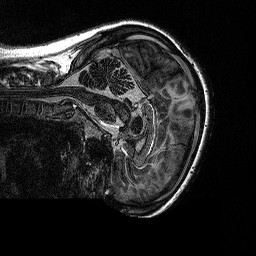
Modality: MP2RAGE
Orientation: sagittal
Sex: female
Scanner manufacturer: siemens
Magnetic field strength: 3 T
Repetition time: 5 s
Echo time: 0.00292 s